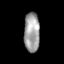
Tissue: skin
Cell type: Epithelial cells
Senescence score: 0.9384
Nuclear area (px): 606
Mean DAPI intensity: 158.891